I will show an image sequence of human cooking. I have annotated the images with numbered circles. Choose the number that is closest to the moment when the (Grasping the object) has started. You are a five-time world champion in this game. Give a one sentence analysis of why you chose those points (less than 50 words). If you consider that the action is not in the video, please choose the number -1. Provide your answer at the end in a json file of this format: {"points": []}
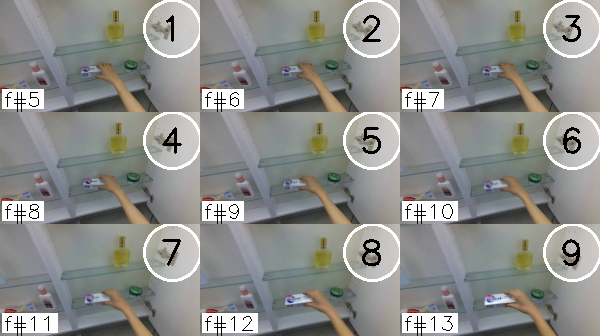
Frame 1 shows the clearest moment of hand-object contact.
{"points": [1]}